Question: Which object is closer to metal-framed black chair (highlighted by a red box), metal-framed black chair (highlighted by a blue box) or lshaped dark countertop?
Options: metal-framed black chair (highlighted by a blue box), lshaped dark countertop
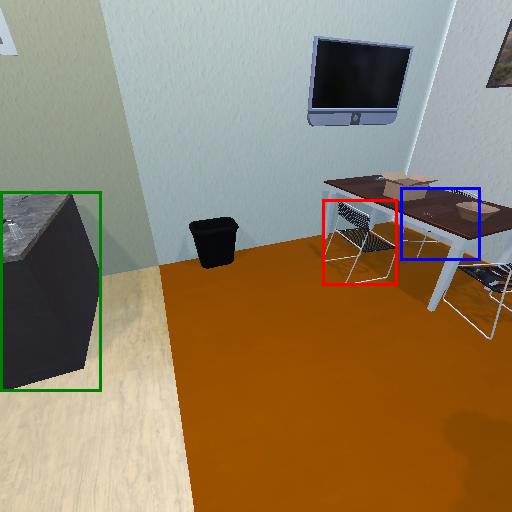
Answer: metal-framed black chair (highlighted by a blue box)